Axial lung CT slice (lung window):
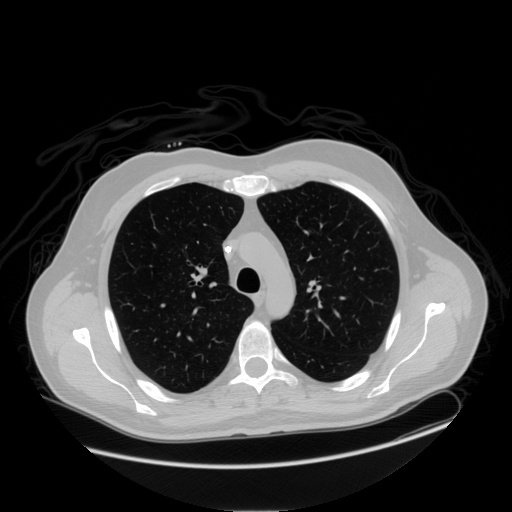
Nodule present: no